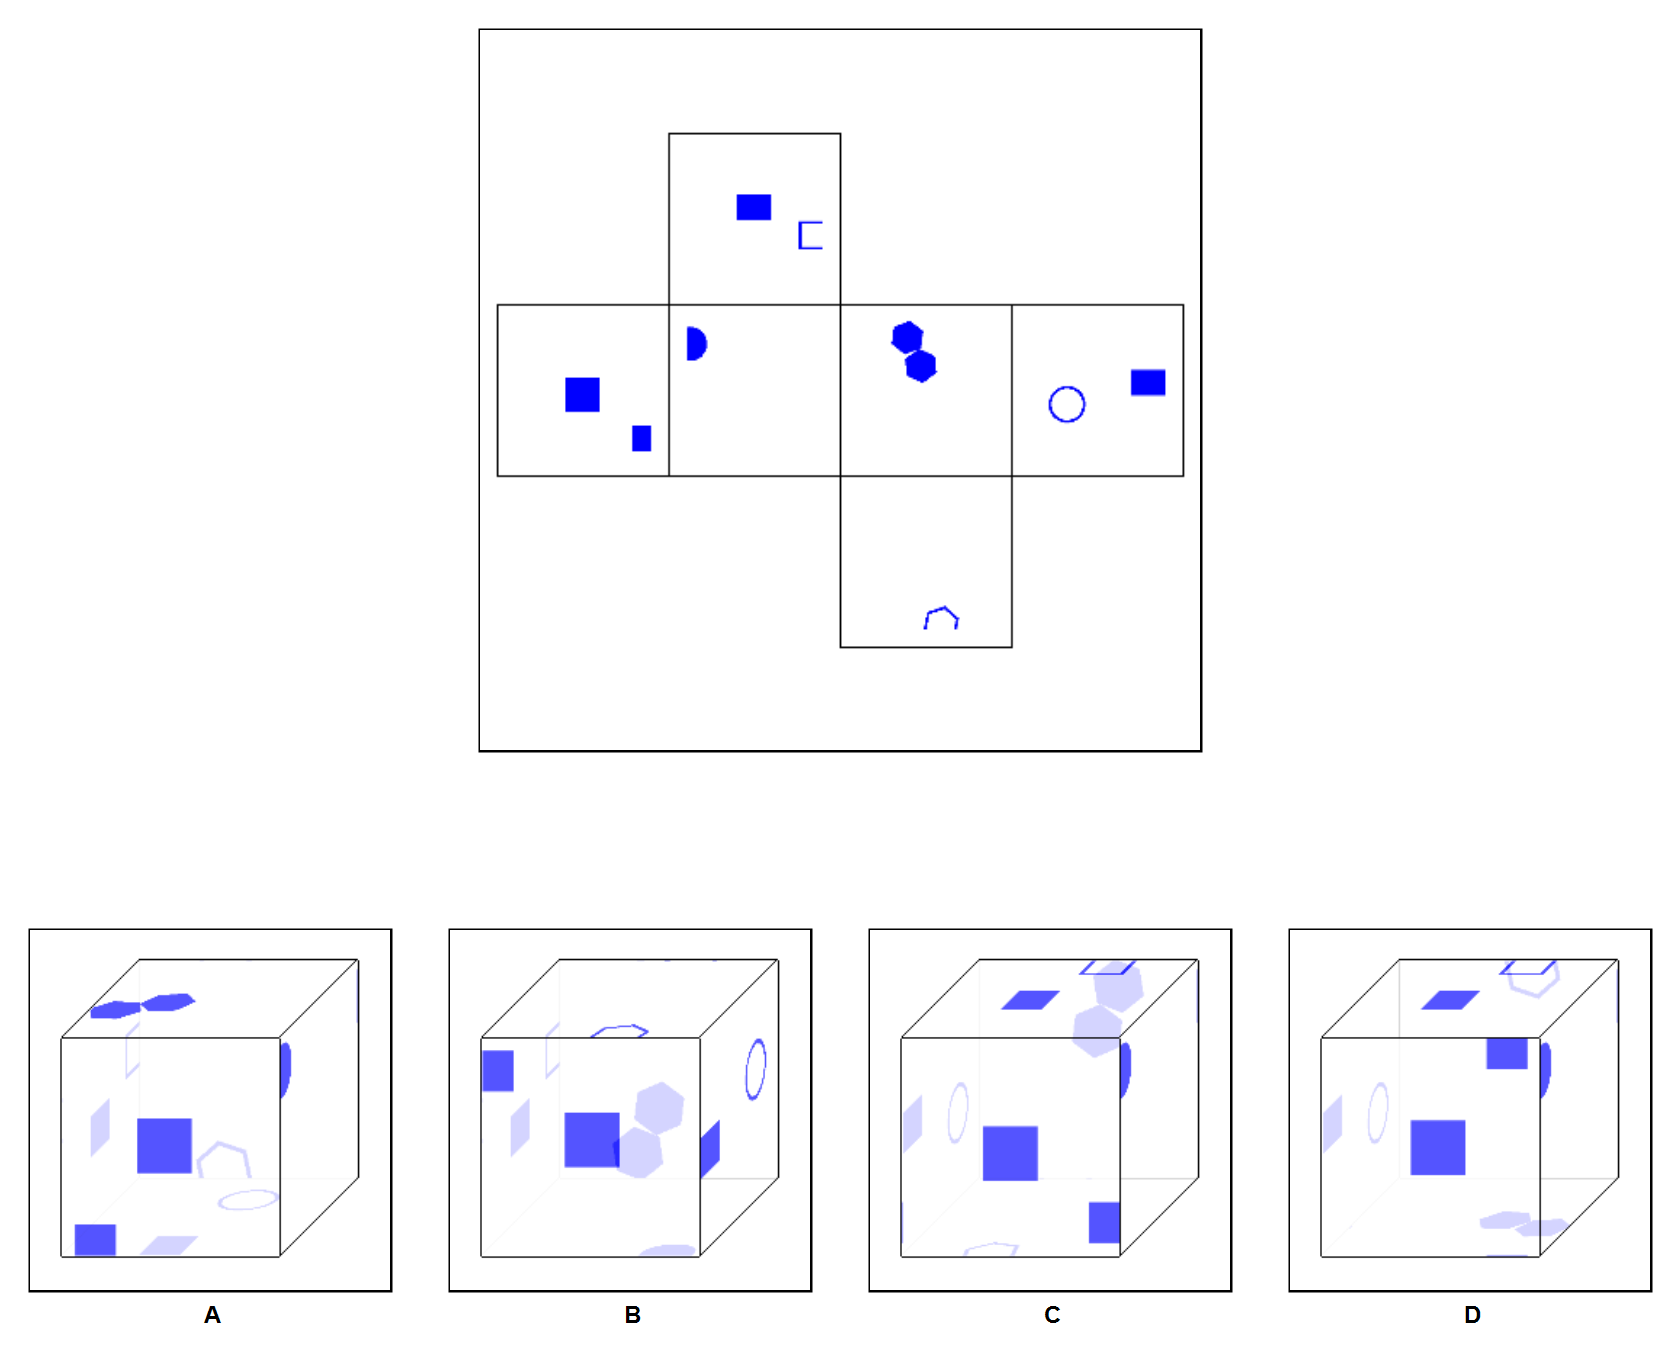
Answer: C